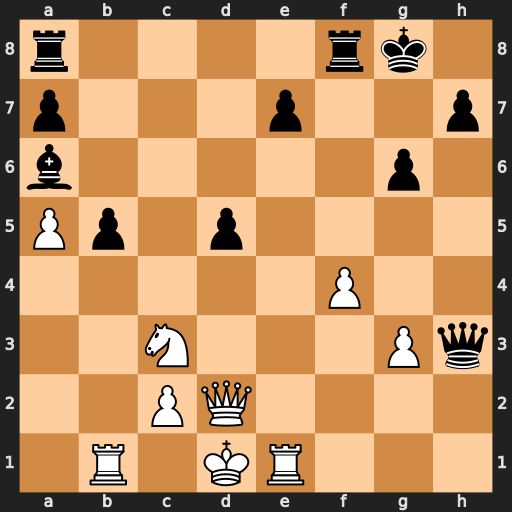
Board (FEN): r4rk1/p3p2p/b5p1/Pp1p4/5P2/2N3Pq/2PQ4/1R1KR3
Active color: w
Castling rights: -
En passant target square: -
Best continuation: Qxd5+ e6 Rxe6